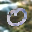
Label: 0